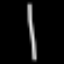
Label: line